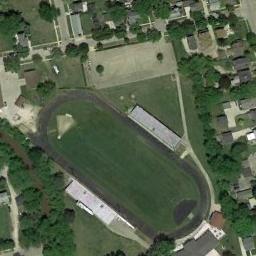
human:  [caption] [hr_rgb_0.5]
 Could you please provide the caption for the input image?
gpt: The ground track field is surrounded by lots of trees and some houses arranged neatly and a river is next to the ground track field .

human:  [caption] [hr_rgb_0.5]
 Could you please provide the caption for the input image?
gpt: The track and field is built on the lawn, A road away from the residential area, And there is a lot of vegetation around it .

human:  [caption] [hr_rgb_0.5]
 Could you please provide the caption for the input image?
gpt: There are many trees near the ground track field .

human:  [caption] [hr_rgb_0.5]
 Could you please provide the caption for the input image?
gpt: There is a straight road beside the track and field .

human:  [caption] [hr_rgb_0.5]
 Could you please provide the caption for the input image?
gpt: There are green trees and lawns around the ground track field with a black track .